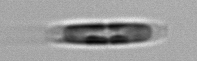
Label: pennate